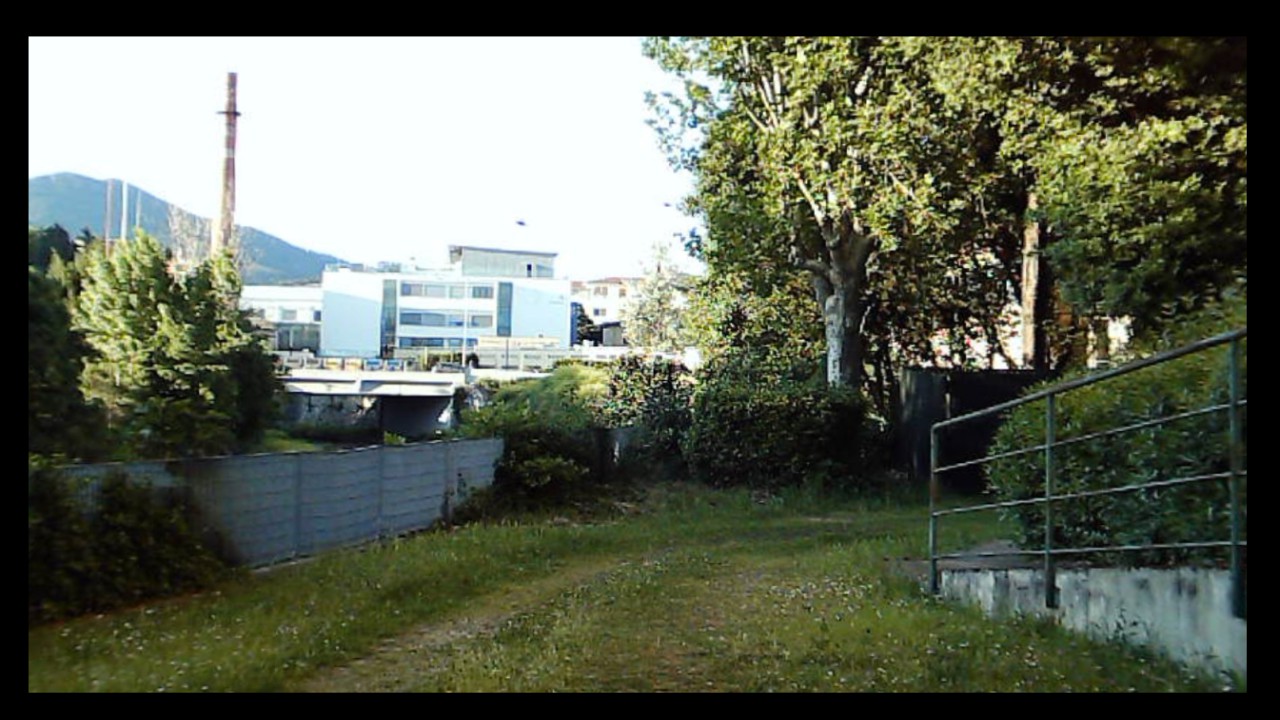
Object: DJI Tello EDU

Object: DarwinFPV cineape20